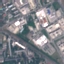
Land use / land cover: Industrial